Question: I have a multiline UILabel in a UITableViewCell. I want to control the spacing between the lines, to compress the lines a bit closer together. I've read that the only way to control that "leading" is with Attributed Strings. So I've done this by making the label attributed instead of plain text, and then I set the lineHeightMultiple to 0.7 to compress the lines:
'''
NSMutableParagraphStyle *paragraphStyle = [[NSMutableParagraphStyle alloc] init];
paragraphStyle.lineHeightMultiple = 0.7;
paragraphStyle.lineBreakMode = NSLineBreakByWordWrapping;
paragraphStyle.alignment = NSTextAlignmentLeft;
NSDictionary *attrs = [NSDictionary dictionaryWithObjectsAndKeys:[UIFont fontWithName:@"HelveticaNeue-Bold" size:15.0], NSFontAttributeName, paragraphStyle, NSParagraphStyleAttributeName, nil];
NSMutableAttributedString *attributedText = [[NSMutableAttributedString alloc] initWithString:@"Here is some long text that will wrap to two lines." attributes:attrs];
[cell.textLabel setAttributedText:attributedText];
'''
The problem is, now the overall label is not centered vertically within the UITableViewCell.
How can I fix this? In the attachment below, you can see what I mean. The "compressed" multiline UILabel is higher up in each row than it should be, and doesn't vertically align with the arrow indicator on the right side any more.

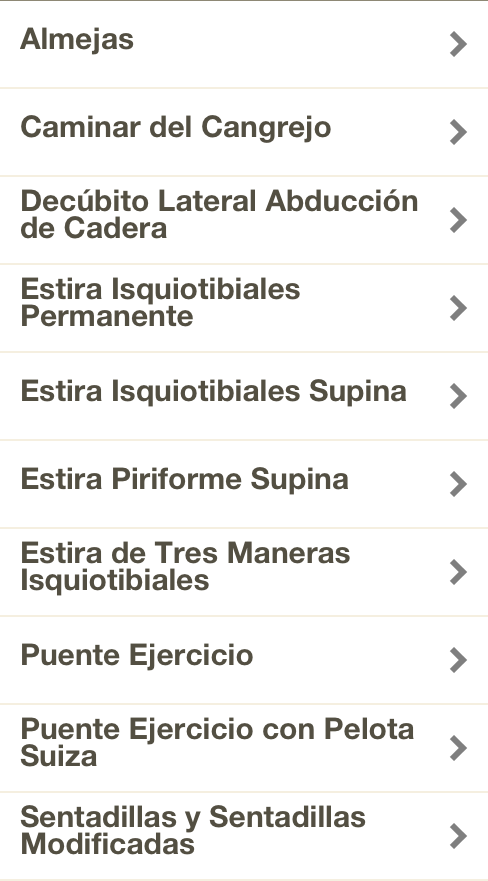
Answer: Line height multiple changes the line hight of all lines, including the first line, so it all rides a little high in your label. What you really want is to adjust the line spacing, so the second line's starting base line is a little closer than the default.
Try replacing:
'''
paragraphStyle.lineHeightMultiple = 0.7;
'''
with:
'''
paragraphStyle.lineSpacing = -5.0;
'''
Adjust the line spacing value to taste.